Brain MRI, t2w sequence, axial 2D slice.
Patient: age 33, sex F, weight 78 kg, height 1.78 m
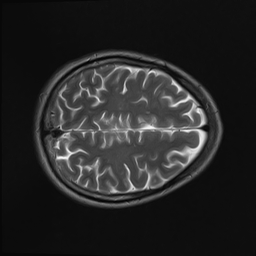